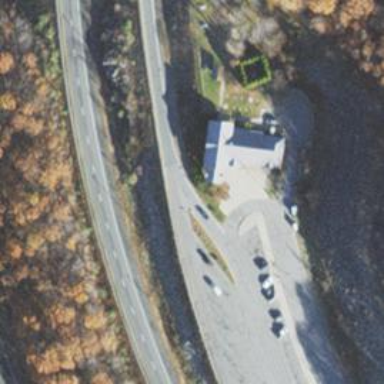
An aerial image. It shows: Rest area on the road.